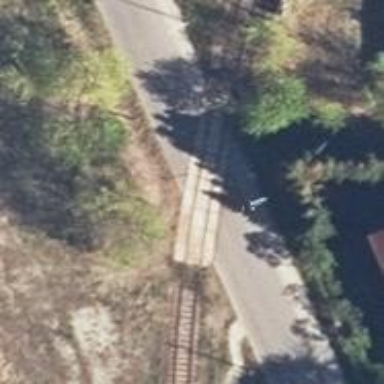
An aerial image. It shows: Railway level crossing.